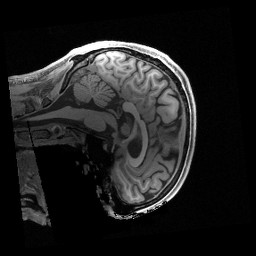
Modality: T1w
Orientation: sagittal
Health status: healthy
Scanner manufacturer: siemens
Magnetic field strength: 3 T
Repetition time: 2.4 s
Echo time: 0.00222 s